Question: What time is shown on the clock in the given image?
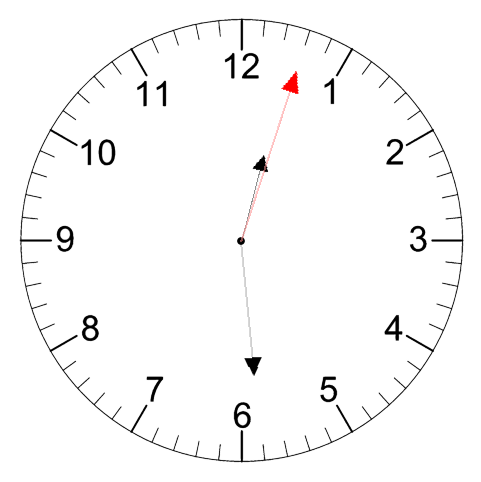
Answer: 12:29:03